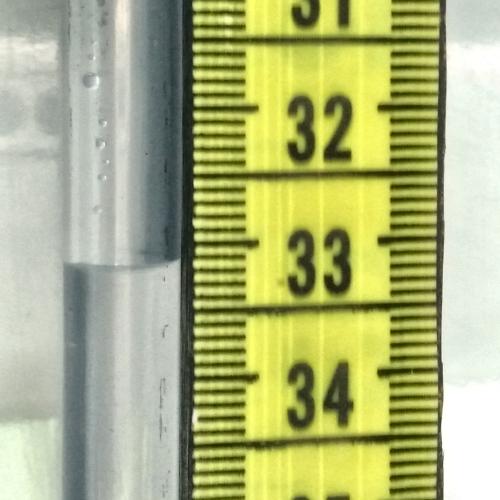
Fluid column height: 33.1 cm